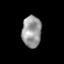
Tissue: skin
Cell type: Epithelial cells
Senescence score: 0.2413
Nuclear area (px): 594
Mean DAPI intensity: 152.981